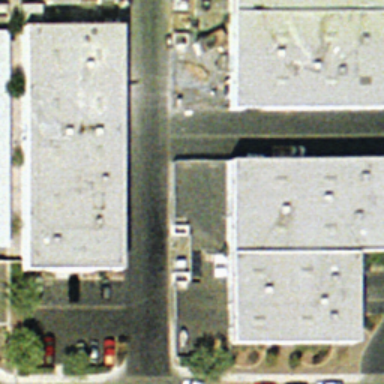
There are some roads between buildings .